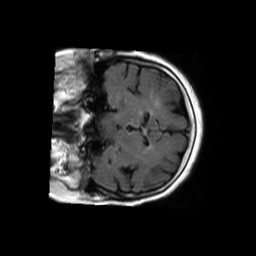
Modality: FLAIR
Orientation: coronal
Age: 82
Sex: female
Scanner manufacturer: philips
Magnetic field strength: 1.5 T
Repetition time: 6 s
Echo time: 0.12 s